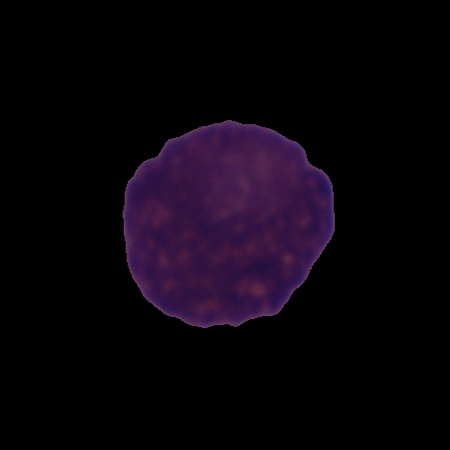
Label: cancer